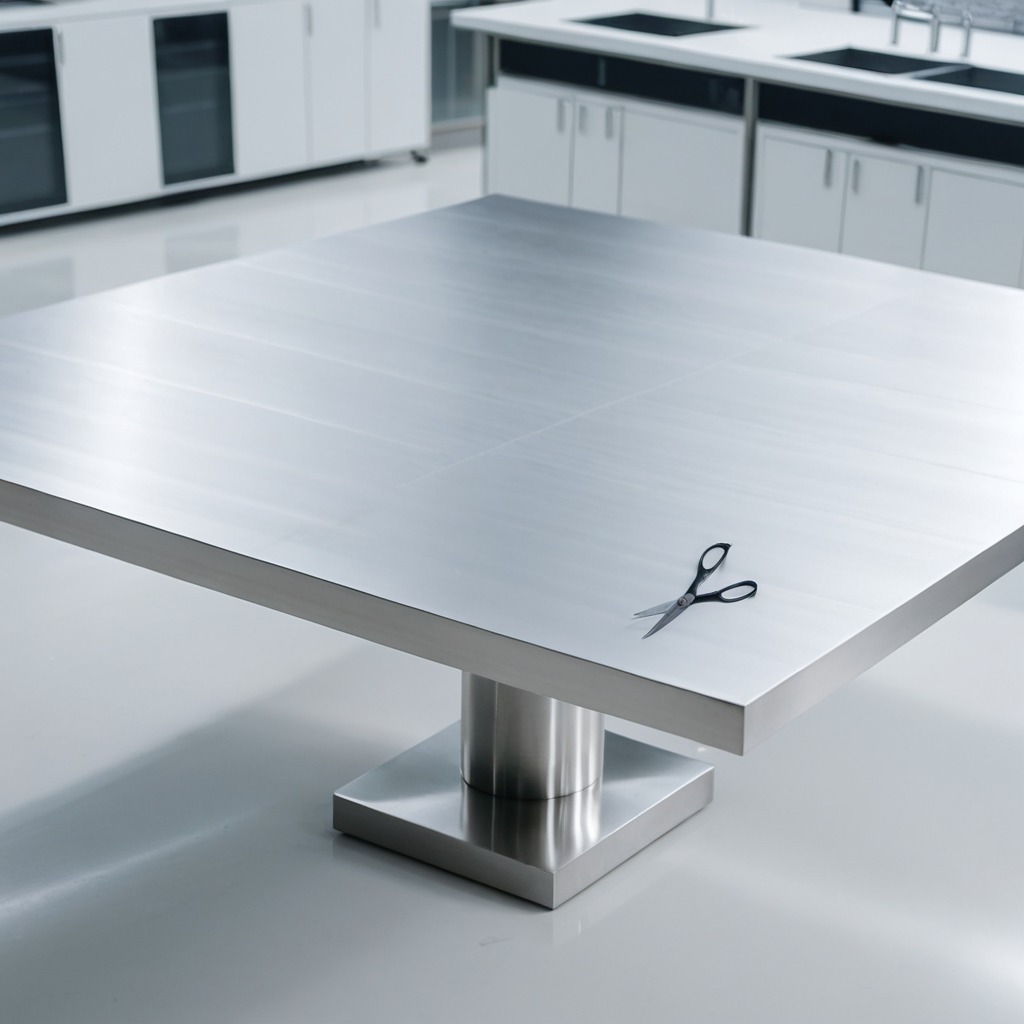
A scissor is lying on a stainless steel table in a high-end prototyping lab.